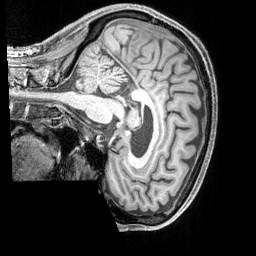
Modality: T1w
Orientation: sagittal
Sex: male
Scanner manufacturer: siemens
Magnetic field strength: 3 T
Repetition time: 2.3 s
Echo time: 0.00226 s